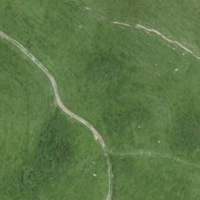
EUNIS habitat code: 23
Species observed at this site:
Miramella alpina